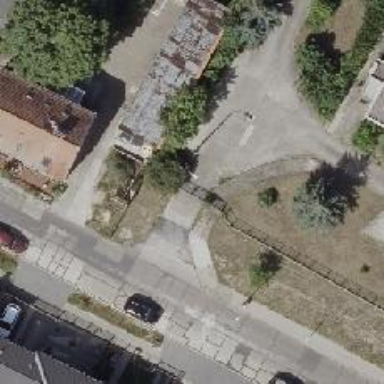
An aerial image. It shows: Concrete alley used as service road.